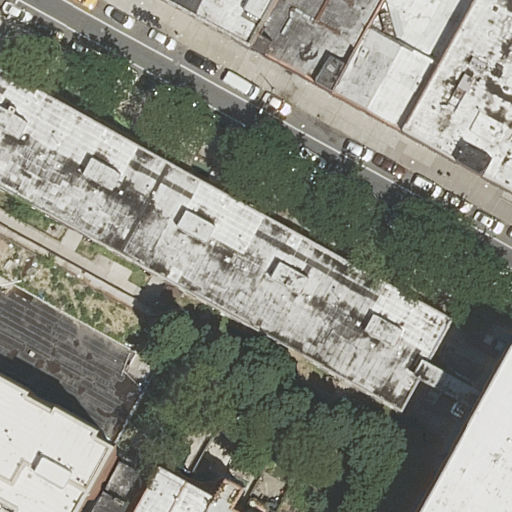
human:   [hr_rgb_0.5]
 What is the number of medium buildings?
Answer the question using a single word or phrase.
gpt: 3

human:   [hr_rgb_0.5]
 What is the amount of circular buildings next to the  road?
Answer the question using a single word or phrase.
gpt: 0

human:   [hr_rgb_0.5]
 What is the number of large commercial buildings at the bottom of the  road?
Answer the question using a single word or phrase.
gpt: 0

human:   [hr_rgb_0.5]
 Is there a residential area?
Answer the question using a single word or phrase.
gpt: no

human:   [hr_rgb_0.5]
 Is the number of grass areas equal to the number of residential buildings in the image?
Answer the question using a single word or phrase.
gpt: no

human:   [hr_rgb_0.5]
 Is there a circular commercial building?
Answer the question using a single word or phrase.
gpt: no

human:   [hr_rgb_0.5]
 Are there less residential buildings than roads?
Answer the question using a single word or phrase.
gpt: no

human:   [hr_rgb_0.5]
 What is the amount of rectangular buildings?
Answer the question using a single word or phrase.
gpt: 8

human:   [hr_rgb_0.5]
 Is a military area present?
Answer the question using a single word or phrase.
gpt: no

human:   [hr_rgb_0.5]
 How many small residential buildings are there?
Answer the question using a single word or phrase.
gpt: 2

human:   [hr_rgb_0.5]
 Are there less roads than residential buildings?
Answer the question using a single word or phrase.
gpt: yes

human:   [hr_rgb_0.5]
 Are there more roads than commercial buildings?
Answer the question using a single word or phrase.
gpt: yes

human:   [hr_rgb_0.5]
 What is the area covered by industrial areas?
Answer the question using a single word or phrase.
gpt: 0m2

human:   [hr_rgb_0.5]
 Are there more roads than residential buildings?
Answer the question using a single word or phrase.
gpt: no

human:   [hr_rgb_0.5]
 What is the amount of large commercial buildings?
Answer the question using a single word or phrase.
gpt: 0

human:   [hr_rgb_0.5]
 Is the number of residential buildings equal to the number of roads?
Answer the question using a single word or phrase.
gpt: no

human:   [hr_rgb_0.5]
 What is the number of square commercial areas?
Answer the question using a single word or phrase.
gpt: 0

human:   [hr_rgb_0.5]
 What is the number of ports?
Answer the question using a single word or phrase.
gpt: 0

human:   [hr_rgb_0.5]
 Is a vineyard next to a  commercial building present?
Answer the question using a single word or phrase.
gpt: no

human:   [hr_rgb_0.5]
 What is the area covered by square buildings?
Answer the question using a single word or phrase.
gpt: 0m2

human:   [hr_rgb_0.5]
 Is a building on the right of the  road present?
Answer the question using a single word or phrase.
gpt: yes

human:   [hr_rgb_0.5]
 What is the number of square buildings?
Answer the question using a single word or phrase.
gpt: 0

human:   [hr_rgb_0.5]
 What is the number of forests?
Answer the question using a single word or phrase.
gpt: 0

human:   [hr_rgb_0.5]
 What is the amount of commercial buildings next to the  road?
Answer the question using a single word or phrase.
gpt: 0

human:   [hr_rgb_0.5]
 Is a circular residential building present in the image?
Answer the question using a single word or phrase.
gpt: no

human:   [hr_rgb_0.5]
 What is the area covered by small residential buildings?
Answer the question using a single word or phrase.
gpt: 134m2

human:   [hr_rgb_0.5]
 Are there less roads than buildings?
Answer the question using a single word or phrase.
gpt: yes

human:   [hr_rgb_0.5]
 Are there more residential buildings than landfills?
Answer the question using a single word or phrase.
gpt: yes

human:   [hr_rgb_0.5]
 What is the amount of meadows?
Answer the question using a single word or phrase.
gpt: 0

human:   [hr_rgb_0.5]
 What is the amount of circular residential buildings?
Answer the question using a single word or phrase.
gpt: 0

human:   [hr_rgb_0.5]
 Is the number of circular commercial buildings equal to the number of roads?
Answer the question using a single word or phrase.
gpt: no

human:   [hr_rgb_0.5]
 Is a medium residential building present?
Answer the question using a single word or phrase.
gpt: yes

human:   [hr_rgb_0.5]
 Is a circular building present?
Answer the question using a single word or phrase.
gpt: no

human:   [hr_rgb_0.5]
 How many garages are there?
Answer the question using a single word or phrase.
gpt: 0

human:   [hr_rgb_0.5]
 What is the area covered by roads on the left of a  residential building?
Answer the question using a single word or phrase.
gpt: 0m2

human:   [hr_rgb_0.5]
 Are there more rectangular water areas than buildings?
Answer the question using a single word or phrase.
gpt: no